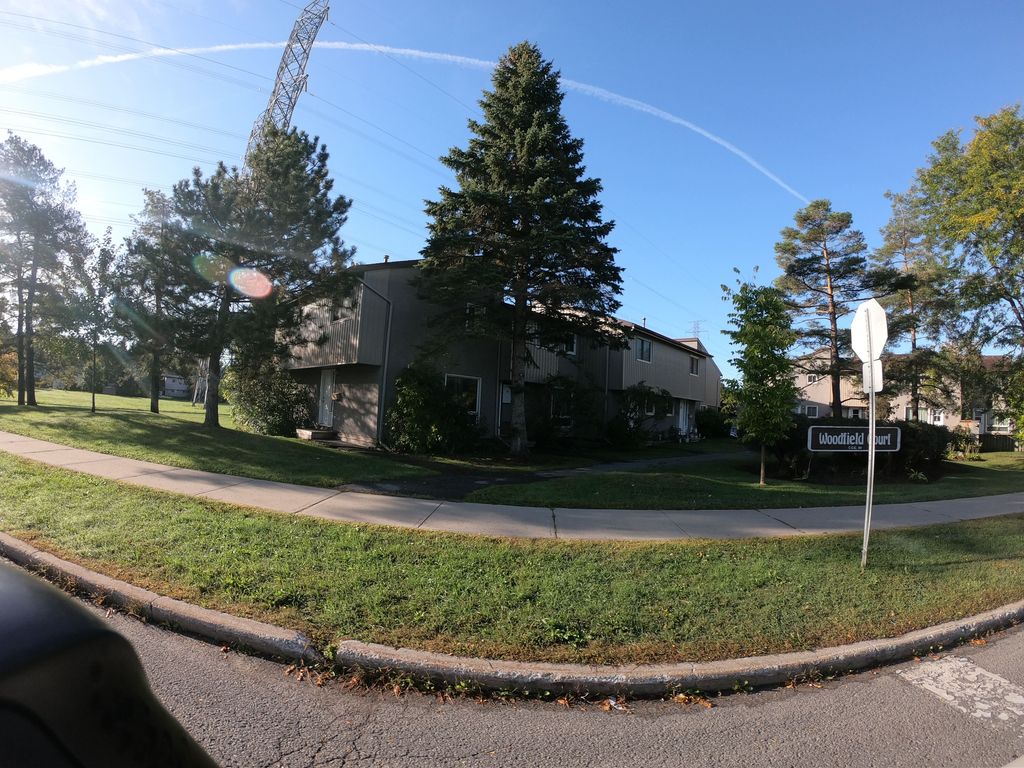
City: ottawa-gatineau